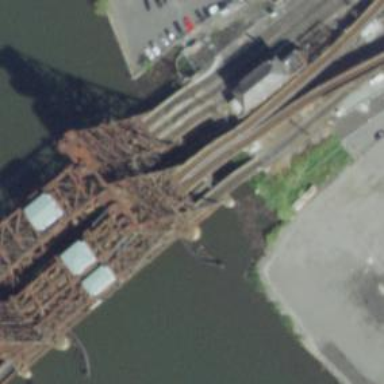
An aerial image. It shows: Lift bridge for trains with contact line electrification.